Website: bh-photo
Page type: address-validator
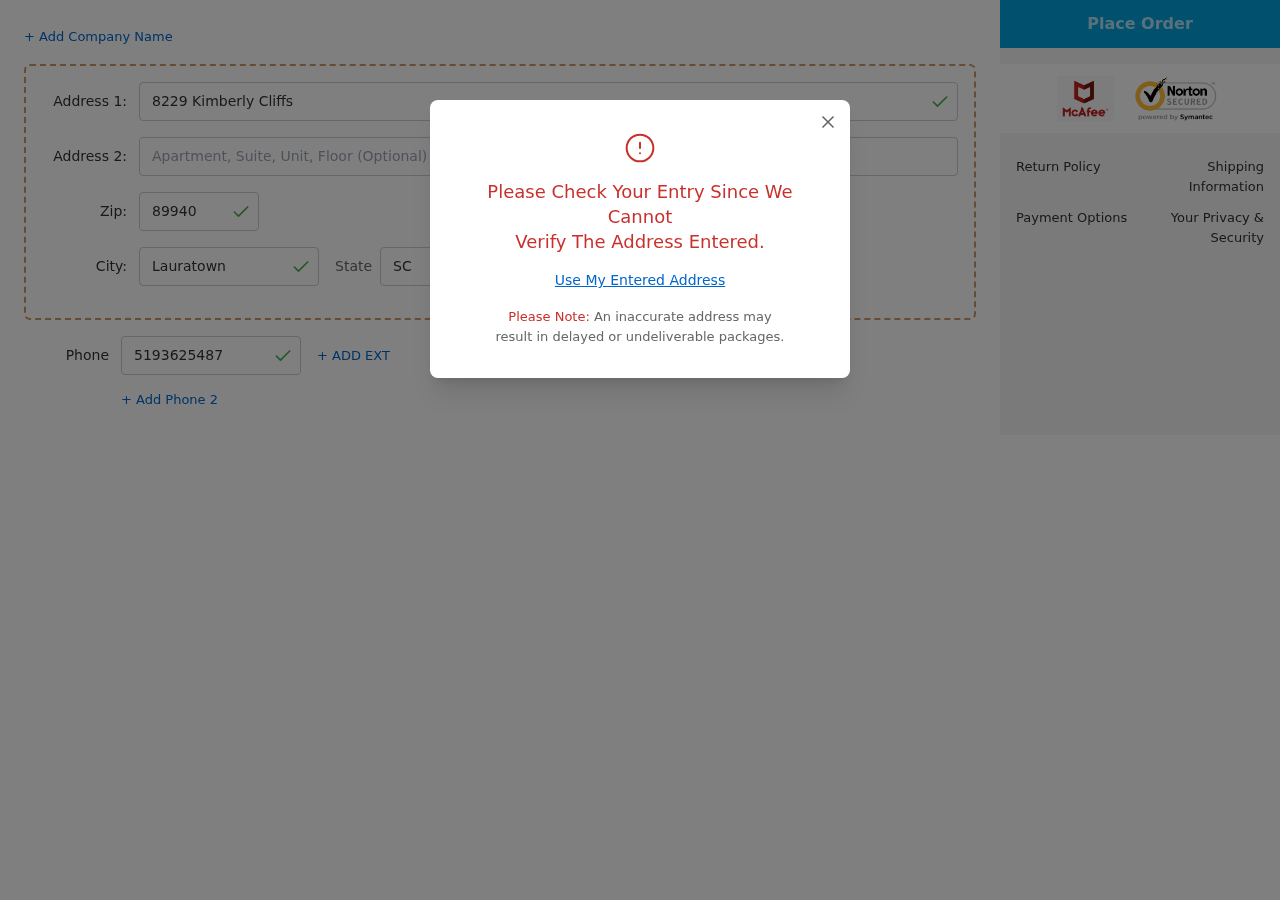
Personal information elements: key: PII_CITY
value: Lauratown
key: PII_PHONE
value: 5193625487
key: PII_POSTCODE
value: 89940
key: PII_STATE_ABBR
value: SC
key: PII_STREET
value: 8229 Kimberly Cliffs